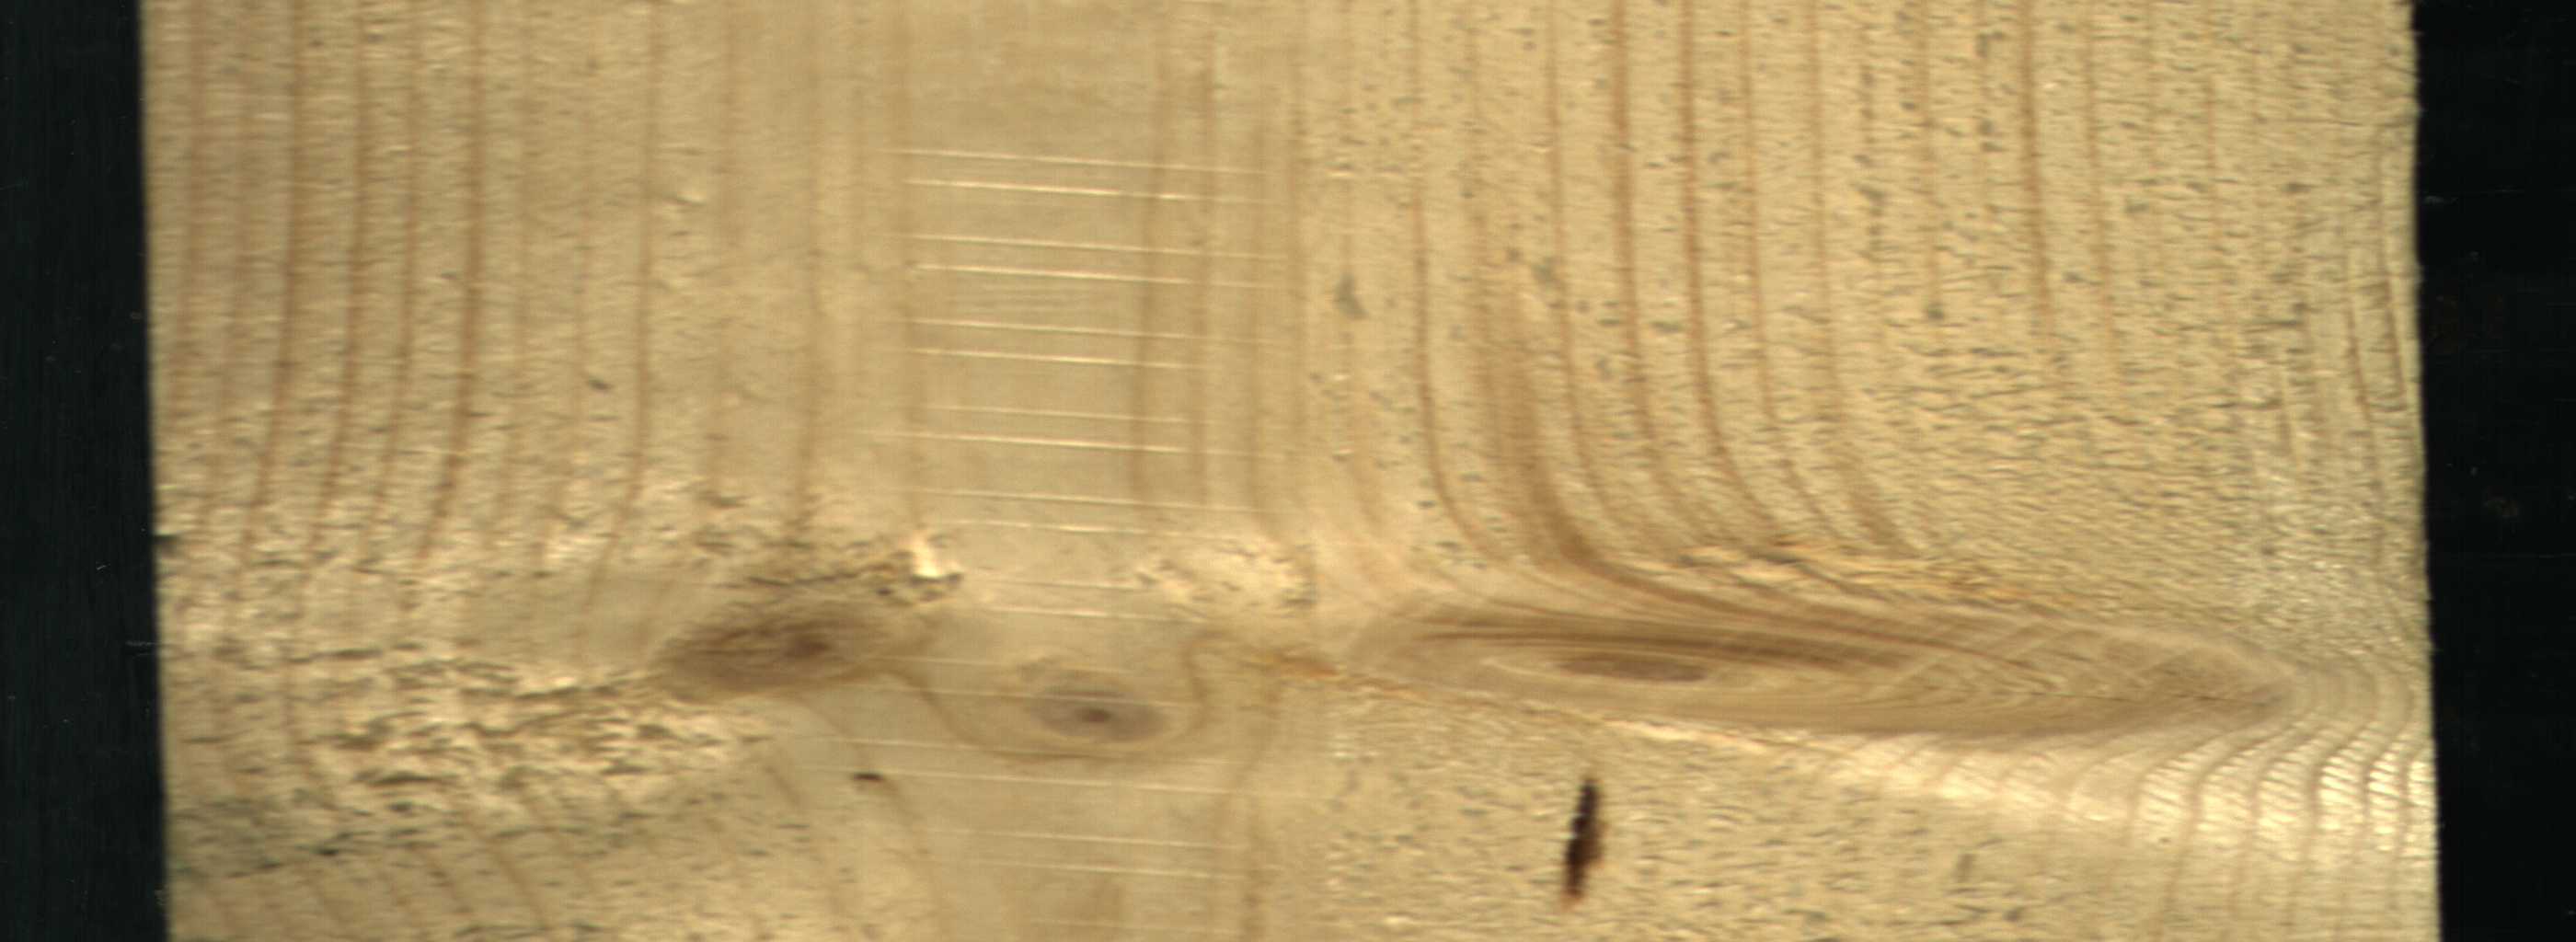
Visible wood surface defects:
resin
Live_Knot
Live_Knot
Live_Knot